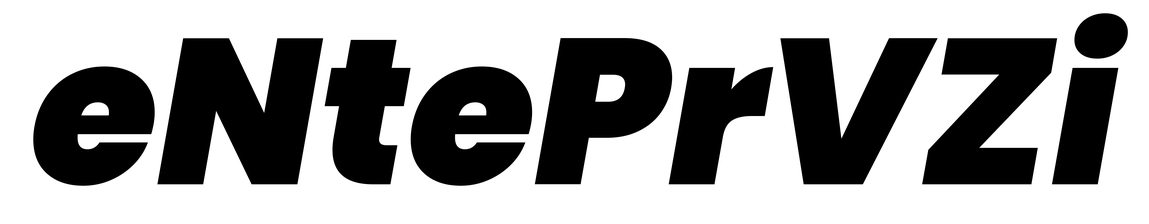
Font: Poppins-BlackItalic